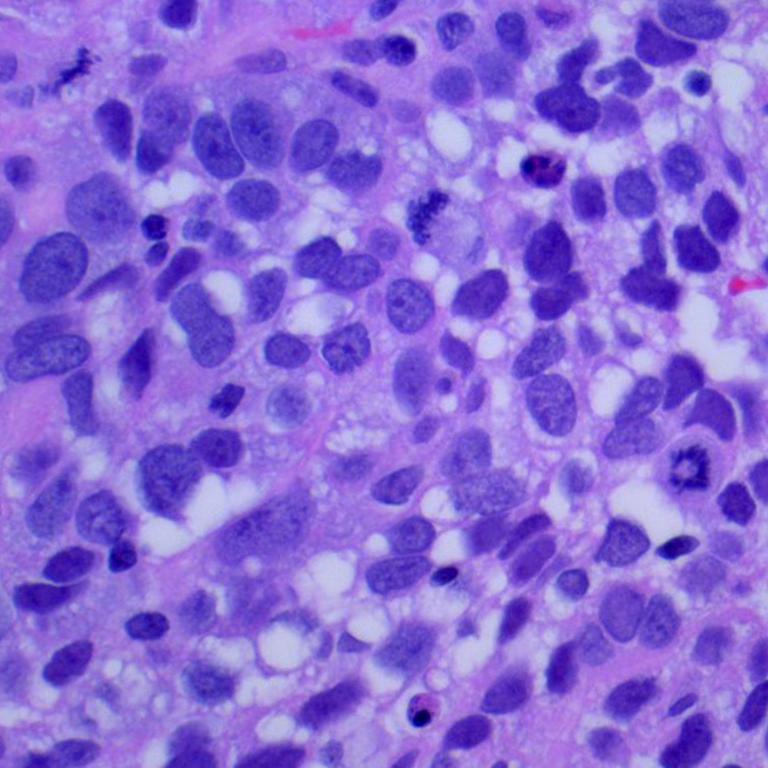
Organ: lung
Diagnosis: squamous carcinomas